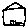
Label: house